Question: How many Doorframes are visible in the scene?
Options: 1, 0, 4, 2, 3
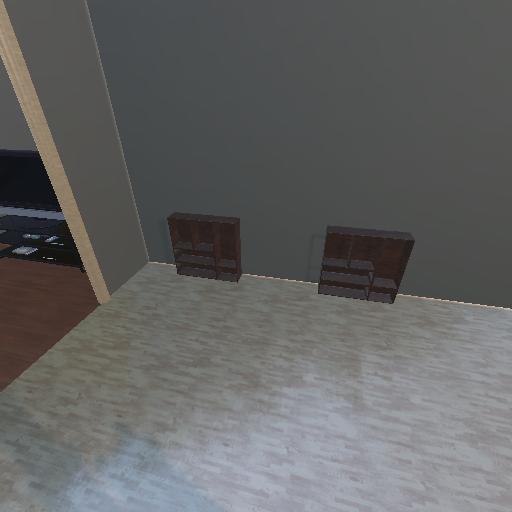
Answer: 1